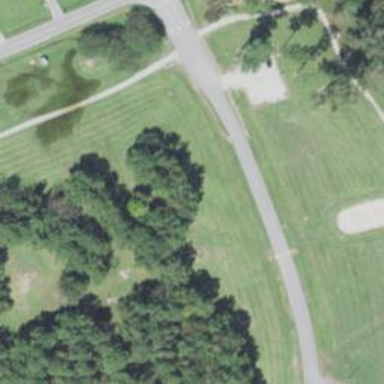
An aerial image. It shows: Disc golf basket.